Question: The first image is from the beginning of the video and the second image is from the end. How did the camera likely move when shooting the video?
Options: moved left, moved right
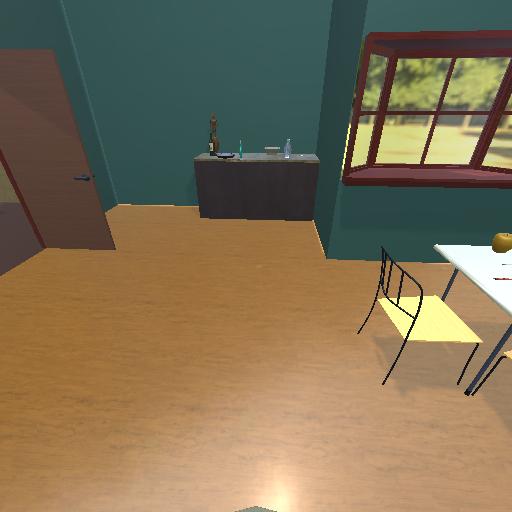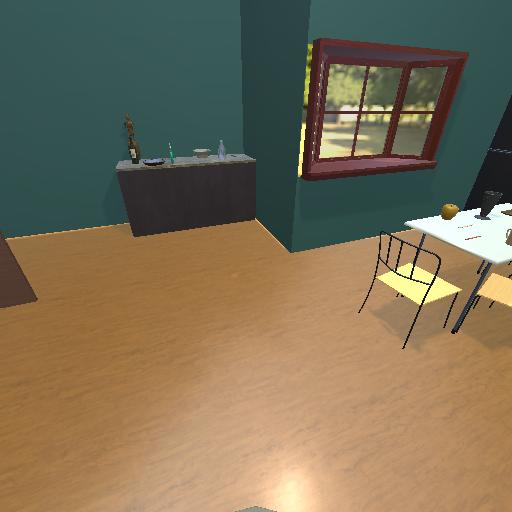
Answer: moved left